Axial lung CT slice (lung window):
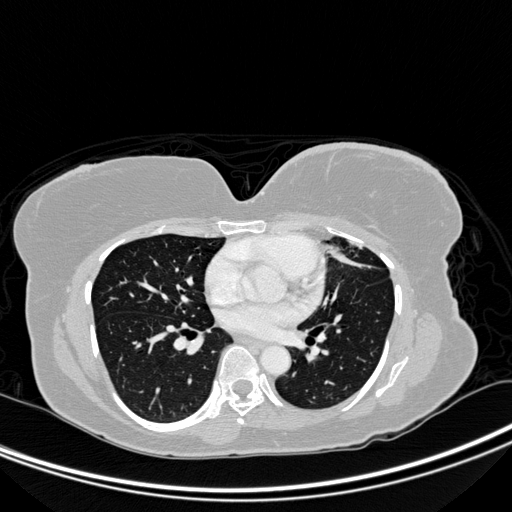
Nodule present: no